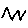
Label: zigzag